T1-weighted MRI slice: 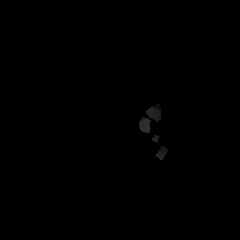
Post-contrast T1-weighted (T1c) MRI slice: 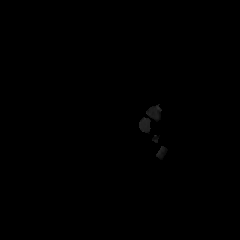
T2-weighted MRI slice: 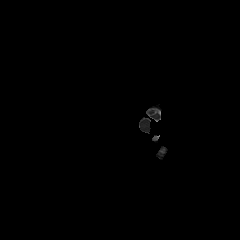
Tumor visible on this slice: no